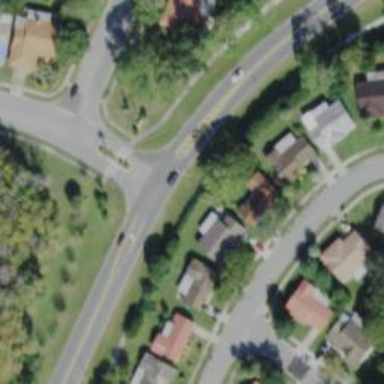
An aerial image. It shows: Residential road with sidewalk on the left side.